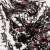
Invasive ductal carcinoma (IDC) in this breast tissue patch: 0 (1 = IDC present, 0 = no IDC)